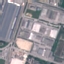
Land use / land cover class: Industrial